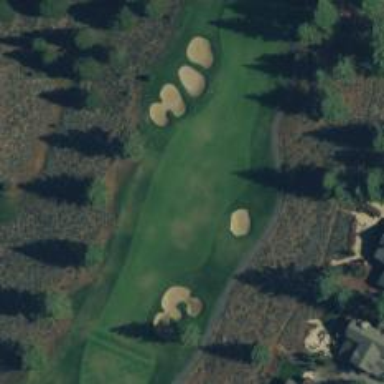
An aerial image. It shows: Golf hole.